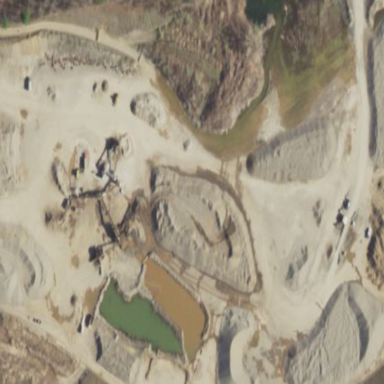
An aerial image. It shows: Quarry area.